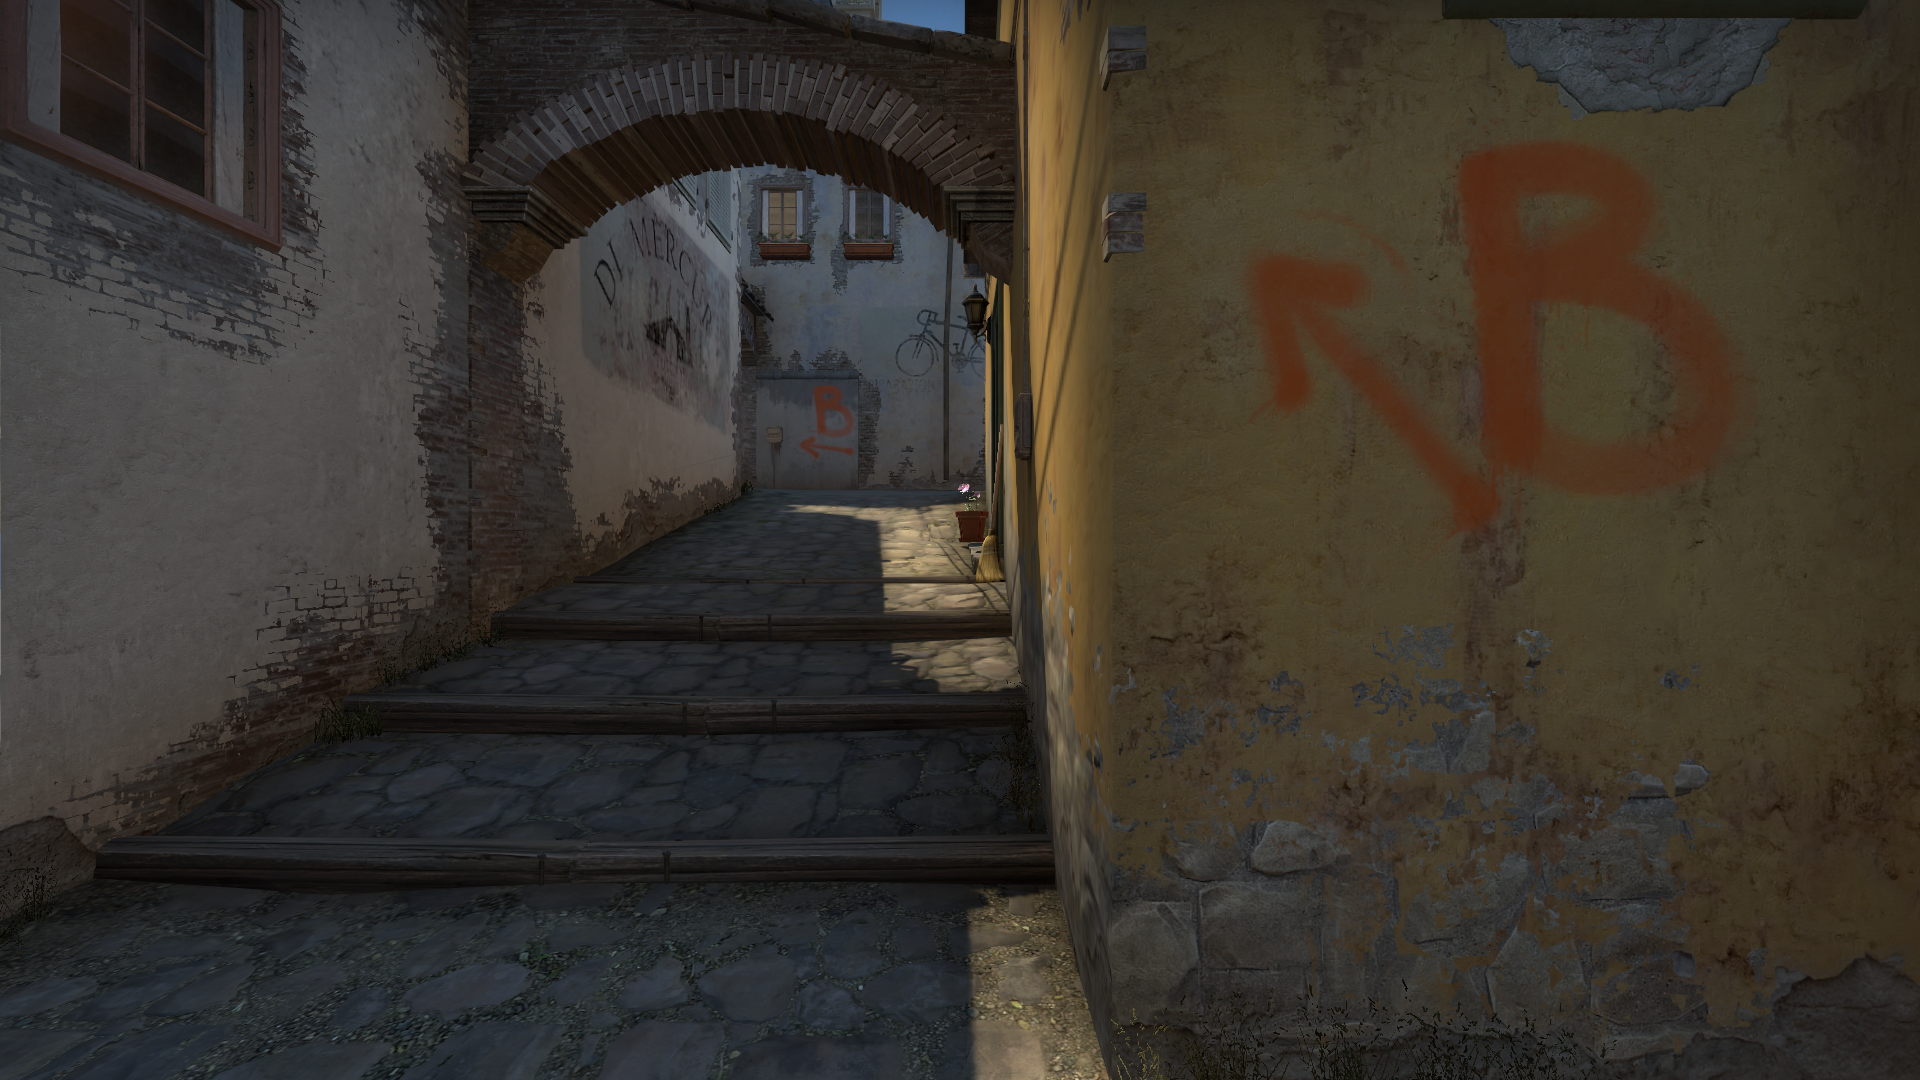
Map: de_inferno